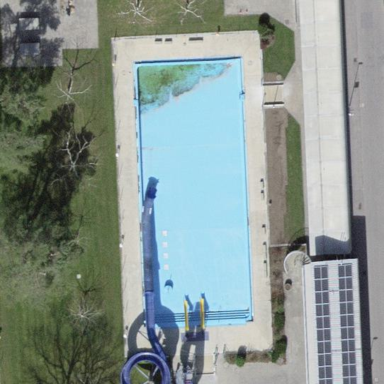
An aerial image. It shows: Swimming pool located in leisure land.